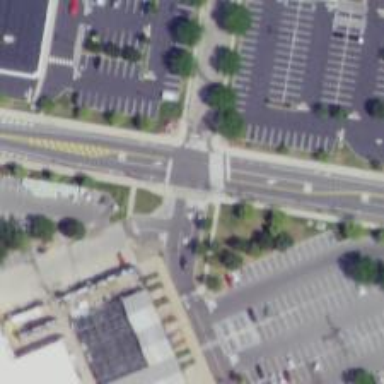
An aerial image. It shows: Unmarked road crossing.